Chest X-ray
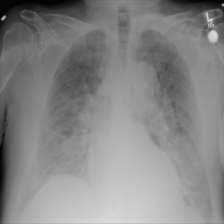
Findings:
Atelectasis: negative
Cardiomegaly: negative
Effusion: negative
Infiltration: negative
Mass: negative
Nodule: negative
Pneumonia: negative
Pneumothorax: negative
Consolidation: negative
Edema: positive
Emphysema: negative
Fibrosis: negative
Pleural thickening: negative
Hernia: negative